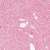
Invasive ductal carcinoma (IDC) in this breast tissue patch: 0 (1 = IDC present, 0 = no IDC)